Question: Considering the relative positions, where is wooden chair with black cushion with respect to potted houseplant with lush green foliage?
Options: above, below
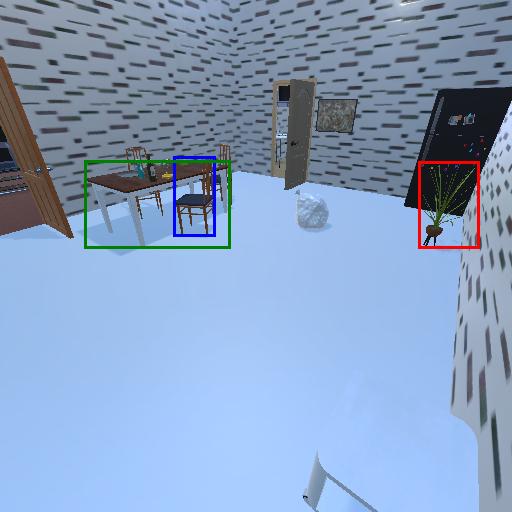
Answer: above